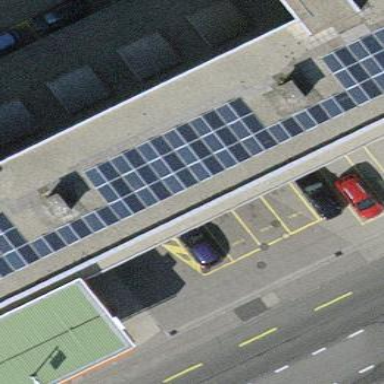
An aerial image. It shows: Solar power generator using photovoltaic method with solar photovoltaic panel types.